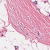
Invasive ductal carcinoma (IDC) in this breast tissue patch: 0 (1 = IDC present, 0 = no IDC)